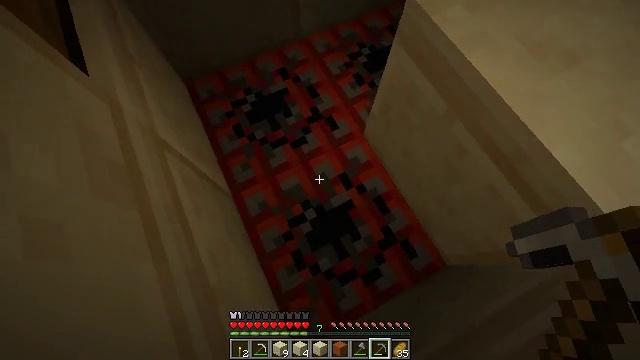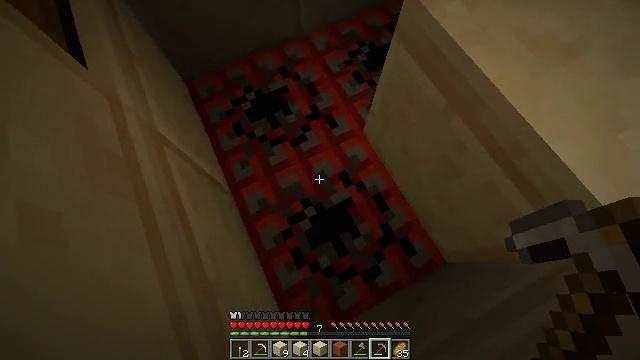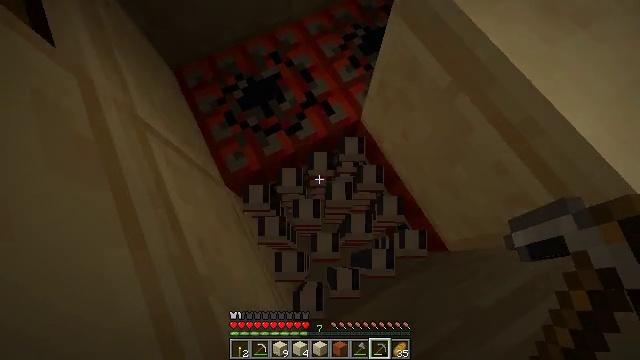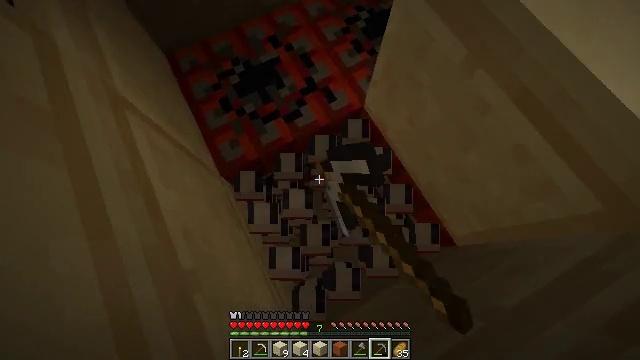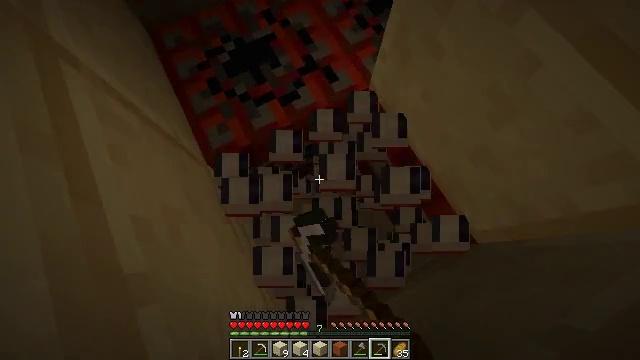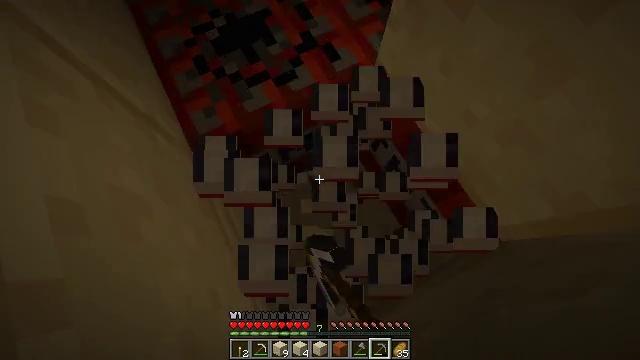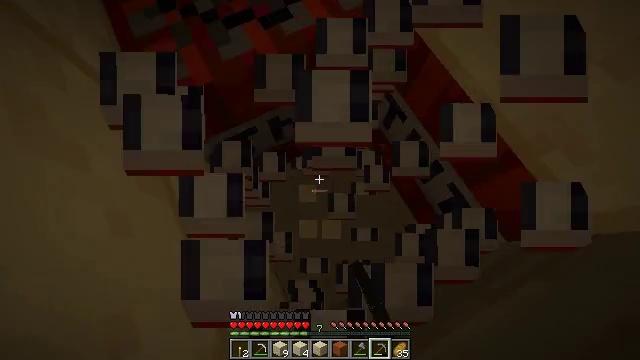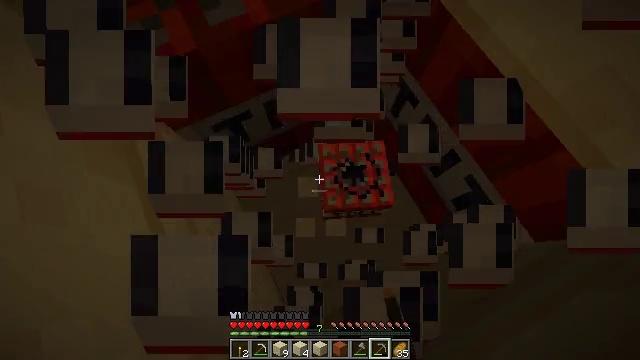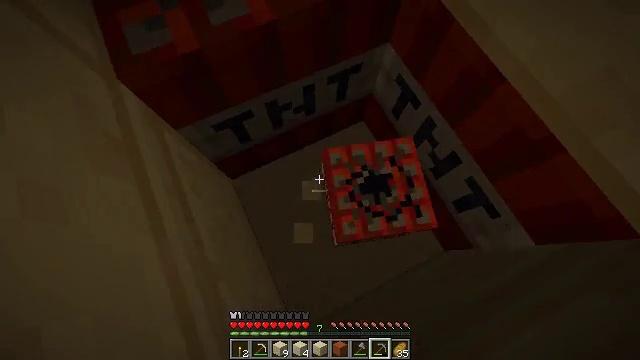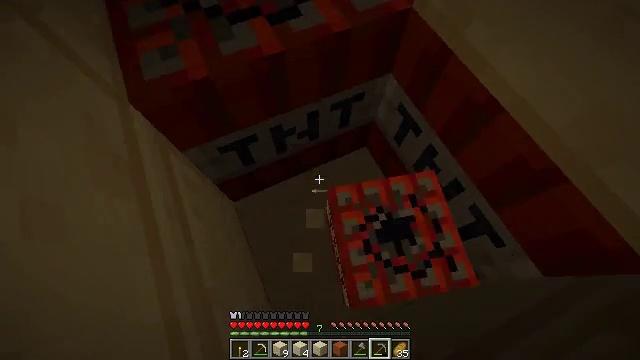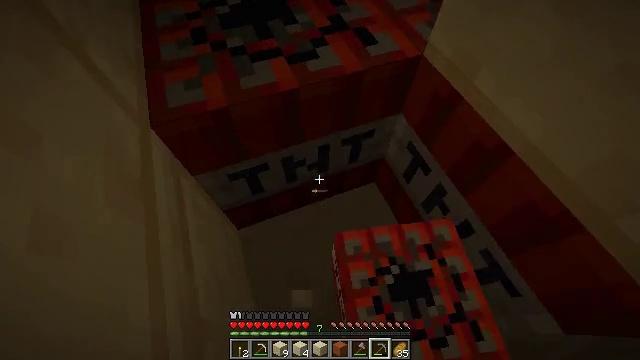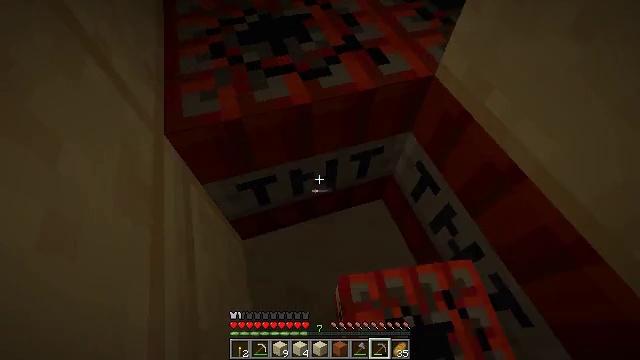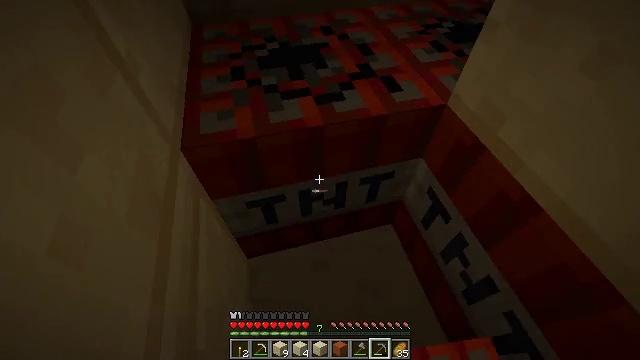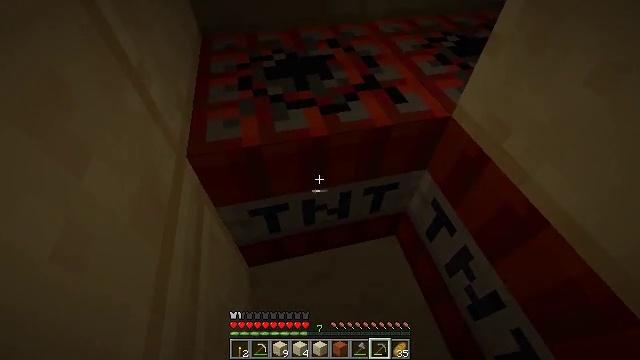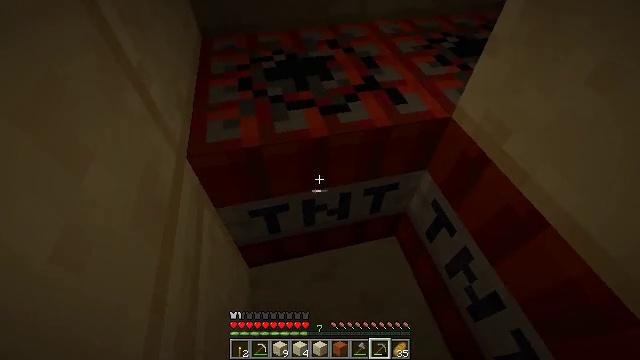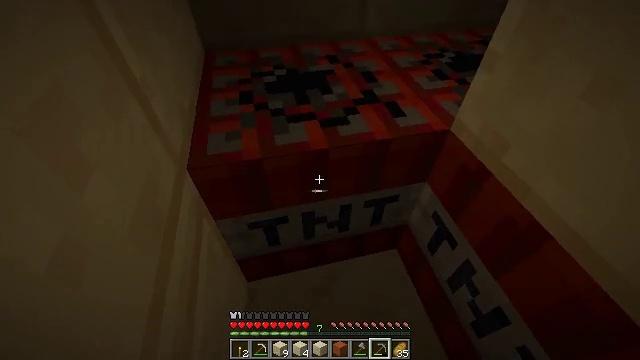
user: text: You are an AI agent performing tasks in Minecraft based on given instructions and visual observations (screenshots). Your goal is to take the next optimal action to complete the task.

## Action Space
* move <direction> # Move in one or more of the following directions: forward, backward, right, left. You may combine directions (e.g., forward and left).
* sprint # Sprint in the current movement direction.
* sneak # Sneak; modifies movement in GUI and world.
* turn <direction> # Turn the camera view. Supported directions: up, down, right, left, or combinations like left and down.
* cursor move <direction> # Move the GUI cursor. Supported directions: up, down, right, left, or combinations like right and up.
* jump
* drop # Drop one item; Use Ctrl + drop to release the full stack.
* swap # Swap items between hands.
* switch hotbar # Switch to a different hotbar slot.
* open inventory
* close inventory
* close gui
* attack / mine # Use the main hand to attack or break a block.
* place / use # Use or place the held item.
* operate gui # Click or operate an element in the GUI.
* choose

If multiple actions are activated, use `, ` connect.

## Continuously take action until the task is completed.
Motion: motion action
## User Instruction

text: Break the TNT to collect it.
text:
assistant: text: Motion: no_op
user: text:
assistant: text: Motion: turn right and down, attack / mine
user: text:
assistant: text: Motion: turn down, attack / mine
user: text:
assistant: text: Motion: attack / mine
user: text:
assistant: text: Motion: attack / mine
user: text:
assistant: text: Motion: no_op
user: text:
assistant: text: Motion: no_op
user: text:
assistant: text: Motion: no_op
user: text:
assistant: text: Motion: turn left and up
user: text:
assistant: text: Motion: turn left and up
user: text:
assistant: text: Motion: turn left and up
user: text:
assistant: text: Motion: turn left and up
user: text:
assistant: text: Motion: turn left and up
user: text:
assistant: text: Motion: no_op
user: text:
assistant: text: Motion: turn up
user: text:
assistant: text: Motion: turn up
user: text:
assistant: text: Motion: no_op
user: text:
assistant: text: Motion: attack / mine
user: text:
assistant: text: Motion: attack / mine
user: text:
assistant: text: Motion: move forward and move left, turn right and up
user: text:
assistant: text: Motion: move forward and move left, turn right and up
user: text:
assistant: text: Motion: move forward and move left, turn right and up
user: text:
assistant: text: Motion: move left, turn right
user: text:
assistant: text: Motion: turn right and up
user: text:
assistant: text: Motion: turn right
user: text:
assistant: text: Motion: turn right, attack / mine
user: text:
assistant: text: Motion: turn right and down, attack / mine
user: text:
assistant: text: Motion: turn right
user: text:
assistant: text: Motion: no_op
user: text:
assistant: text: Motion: no_op